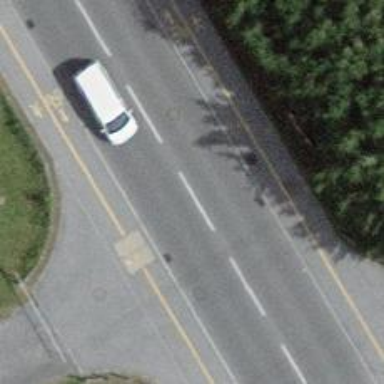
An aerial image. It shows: Residential road with asphalt surface. There are sidewalks on both sides and exclusive cycle lane.